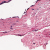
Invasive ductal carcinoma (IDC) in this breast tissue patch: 0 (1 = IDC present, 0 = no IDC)